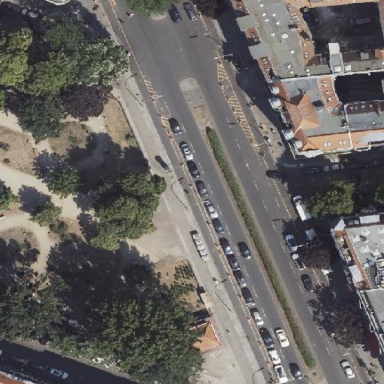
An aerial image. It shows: Traffic island along the road.